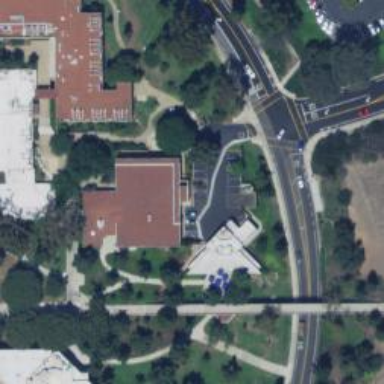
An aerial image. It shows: University.